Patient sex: M
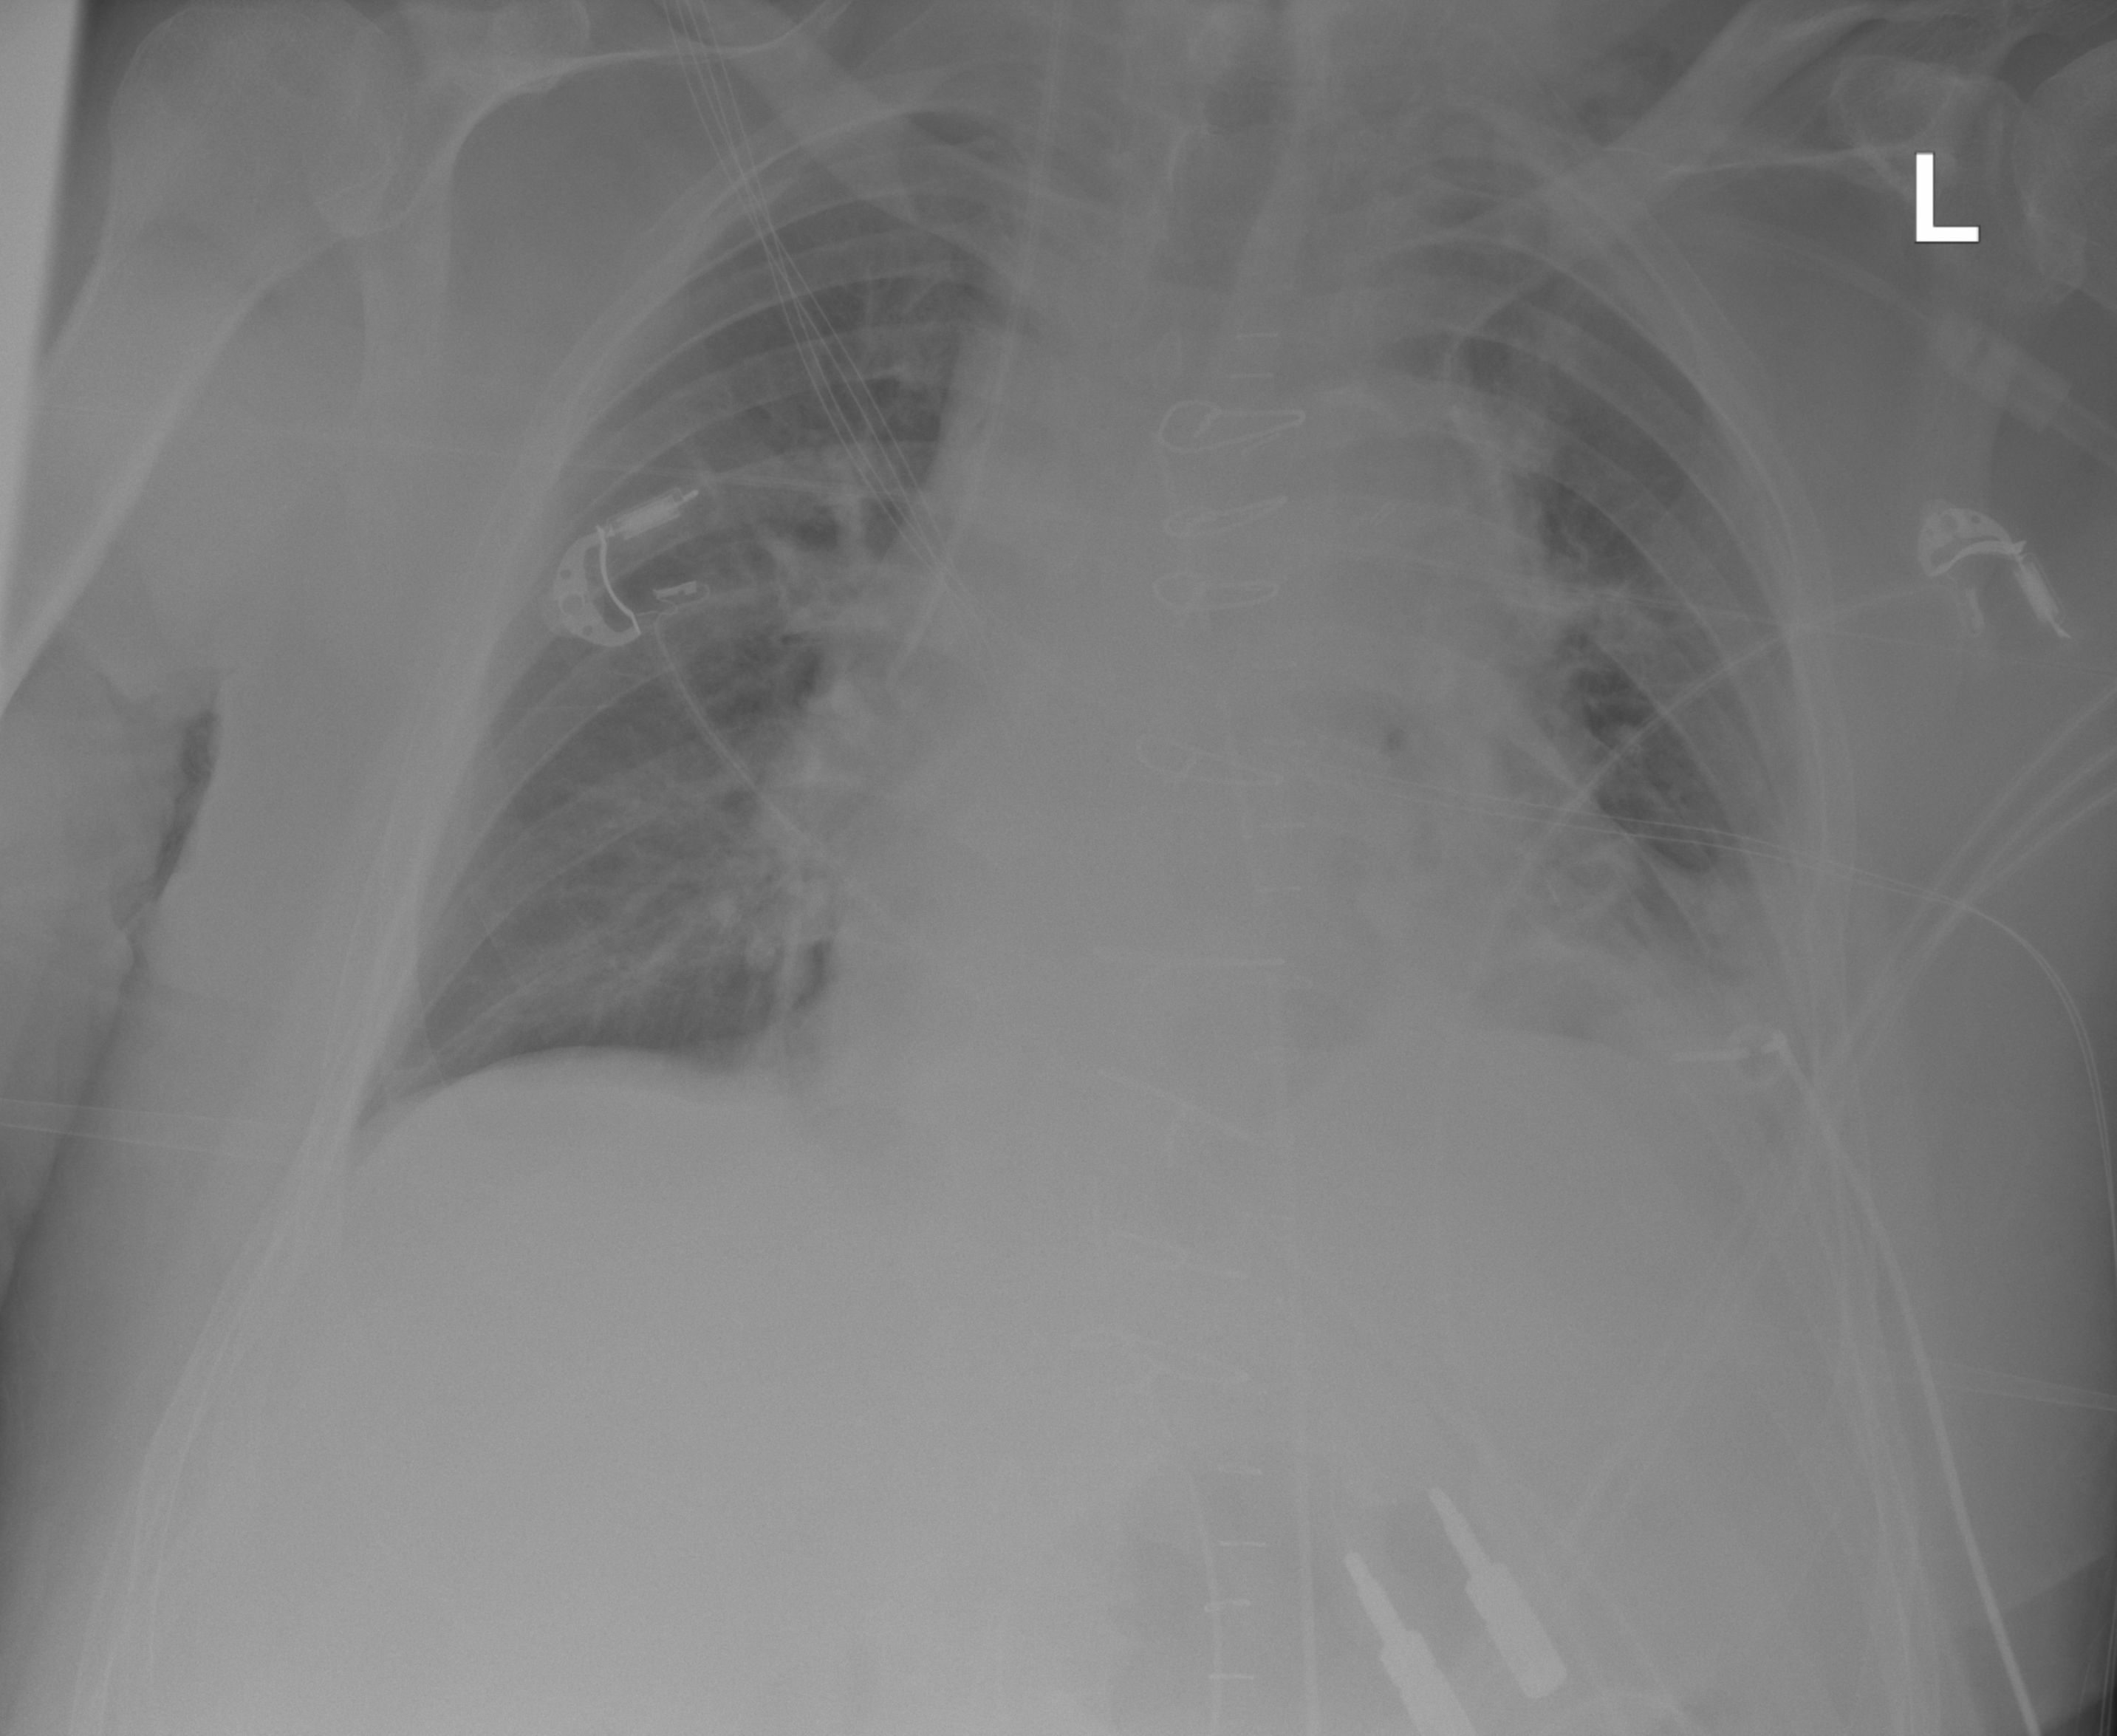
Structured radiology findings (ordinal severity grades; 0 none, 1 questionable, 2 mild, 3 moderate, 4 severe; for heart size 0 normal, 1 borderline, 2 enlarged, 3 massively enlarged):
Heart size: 0
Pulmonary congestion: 0
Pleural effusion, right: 0
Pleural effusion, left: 1
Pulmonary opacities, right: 0
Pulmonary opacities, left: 0
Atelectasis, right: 0
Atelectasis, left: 2